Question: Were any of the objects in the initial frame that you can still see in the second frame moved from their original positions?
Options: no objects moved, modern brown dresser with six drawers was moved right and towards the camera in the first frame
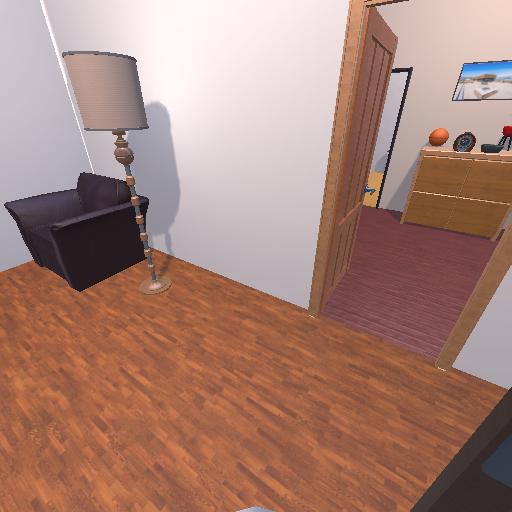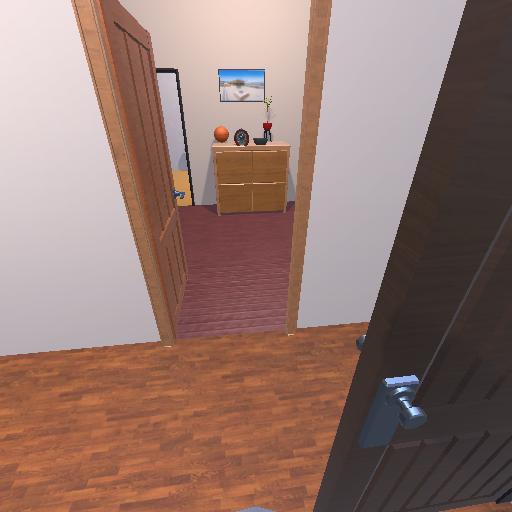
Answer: no objects moved